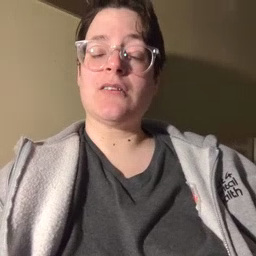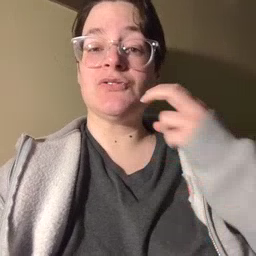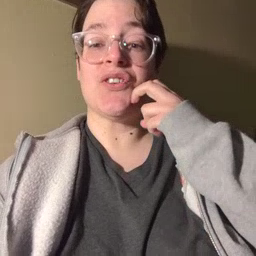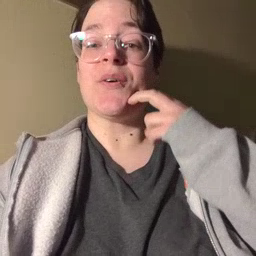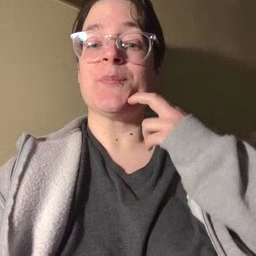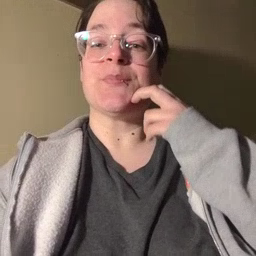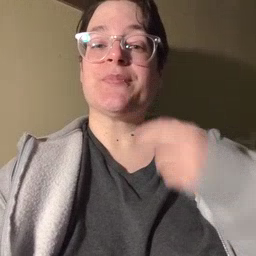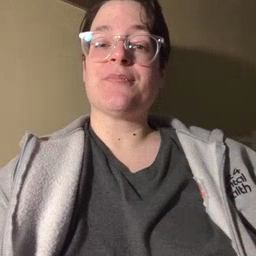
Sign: gum